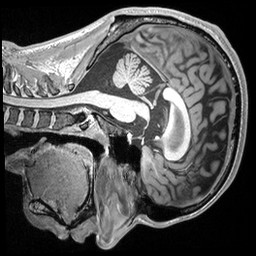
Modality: T1w
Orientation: sagittal
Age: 26
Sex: male
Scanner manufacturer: siemens
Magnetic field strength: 3 T
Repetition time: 2.53 s
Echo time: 0.00298 s